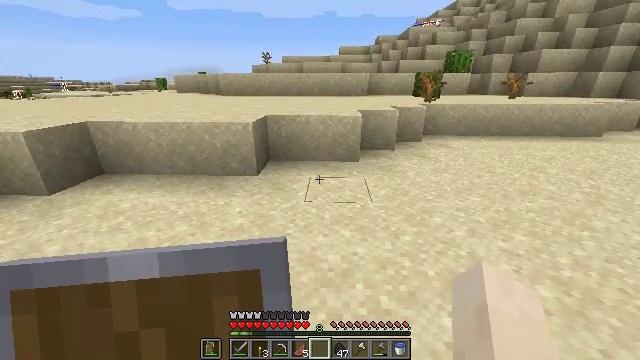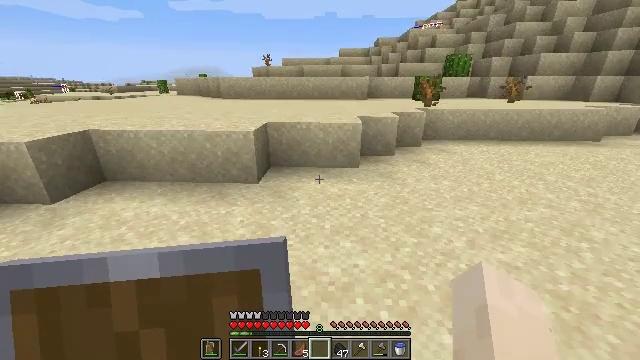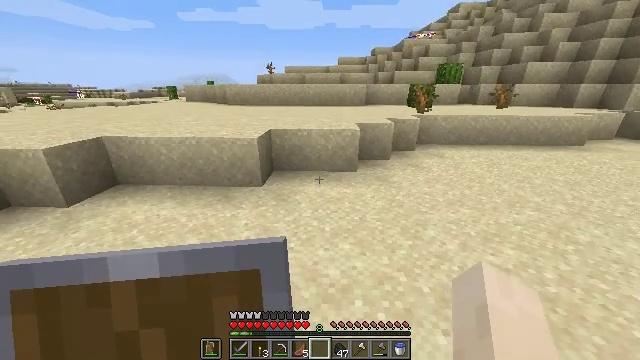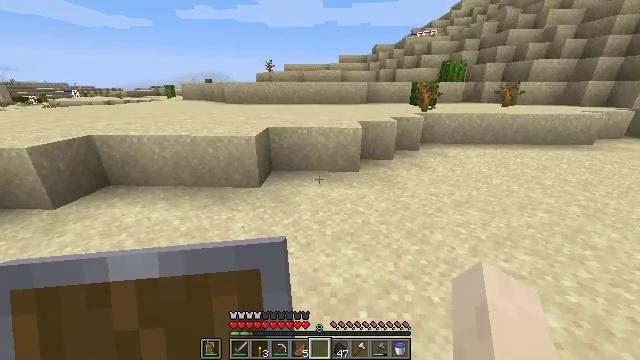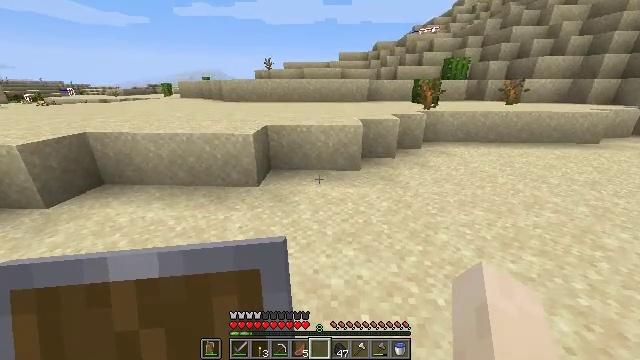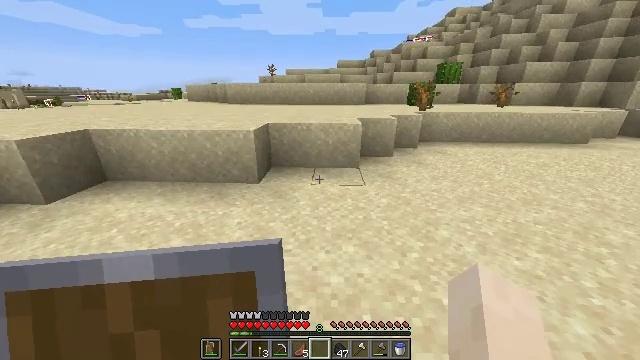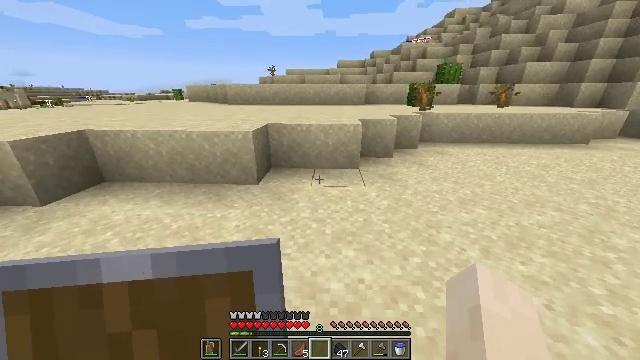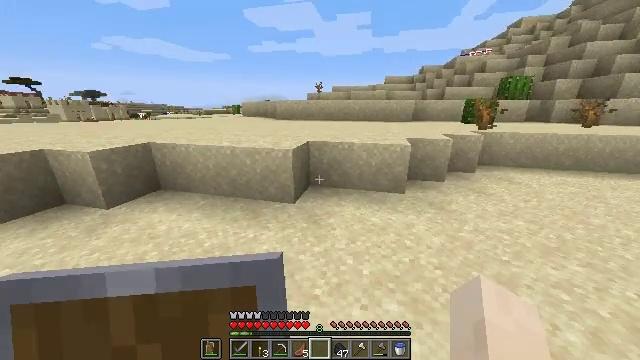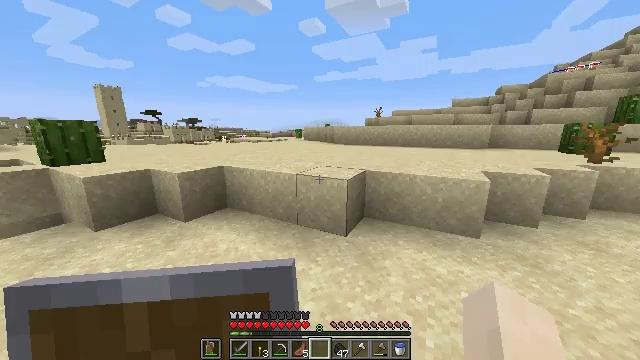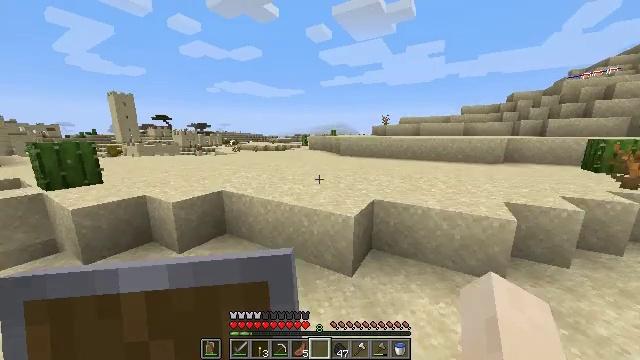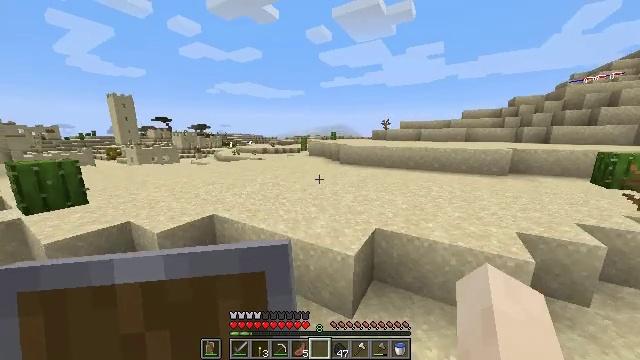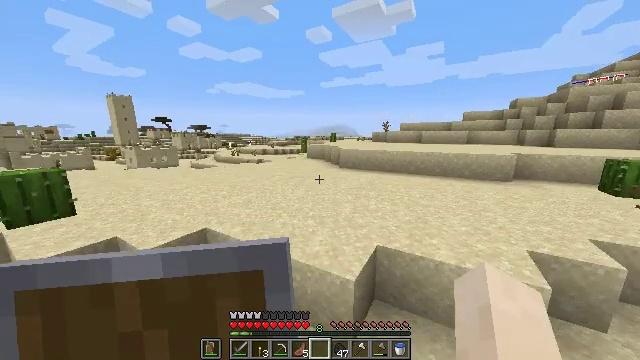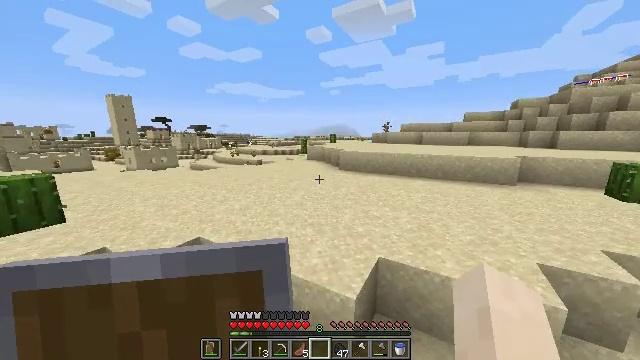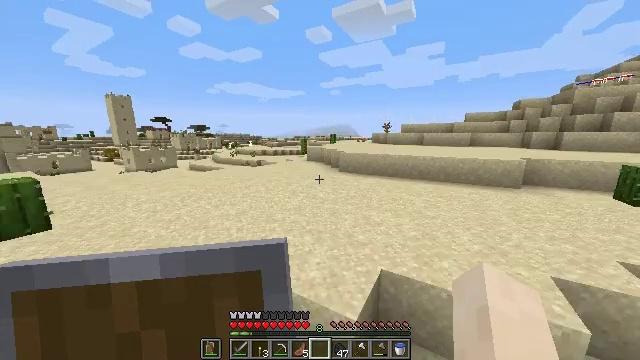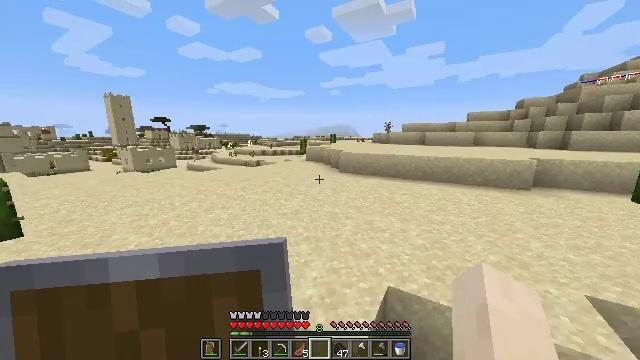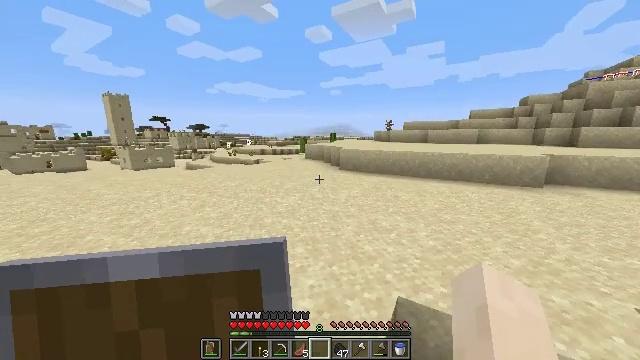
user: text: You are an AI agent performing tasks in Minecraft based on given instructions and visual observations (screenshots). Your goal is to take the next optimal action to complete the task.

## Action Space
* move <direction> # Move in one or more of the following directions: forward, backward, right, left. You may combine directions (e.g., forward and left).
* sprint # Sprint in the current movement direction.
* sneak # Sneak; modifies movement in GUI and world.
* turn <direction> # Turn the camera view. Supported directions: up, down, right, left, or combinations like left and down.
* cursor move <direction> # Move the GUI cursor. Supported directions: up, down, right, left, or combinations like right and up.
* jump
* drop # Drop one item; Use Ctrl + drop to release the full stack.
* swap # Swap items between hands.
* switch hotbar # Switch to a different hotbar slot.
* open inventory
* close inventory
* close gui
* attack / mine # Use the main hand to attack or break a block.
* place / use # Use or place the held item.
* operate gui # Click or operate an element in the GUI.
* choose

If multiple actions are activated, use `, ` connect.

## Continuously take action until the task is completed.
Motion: motion action
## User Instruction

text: Break the dead bush for sticks.
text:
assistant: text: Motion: move forward, sprint, jump
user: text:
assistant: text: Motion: move forward, sprint, jump
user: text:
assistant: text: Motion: move forward, sprint
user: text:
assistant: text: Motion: move forward, sprint
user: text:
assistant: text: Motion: move forward, sprint
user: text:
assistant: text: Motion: move forward, sprint
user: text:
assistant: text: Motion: move forward, sprint, turn left and up
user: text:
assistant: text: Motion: move forward, sprint, turn left and up, jump
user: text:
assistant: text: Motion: move forward, sprint, turn left, jump
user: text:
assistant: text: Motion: move forward, sprint, jump
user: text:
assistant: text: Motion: move forward, sprint, jump
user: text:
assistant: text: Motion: move forward, sprint, jump
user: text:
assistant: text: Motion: move forward, sprint, jump
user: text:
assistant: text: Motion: move forward, sprint
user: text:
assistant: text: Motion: move forward, sprint
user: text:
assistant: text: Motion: move forward, sprint
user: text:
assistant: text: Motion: move forward, sprint
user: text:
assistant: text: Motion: move forward, sprint, jump
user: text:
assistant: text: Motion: move forward, sprint, jump
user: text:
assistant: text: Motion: move forward, sprint, jump
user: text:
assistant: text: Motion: move forward, sprint, jump
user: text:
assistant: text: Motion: move forward, sprint, jump
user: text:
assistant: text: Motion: move forward, sprint, jump
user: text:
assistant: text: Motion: move forward, sprint
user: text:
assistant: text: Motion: move forward, sprint
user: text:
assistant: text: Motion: move forward, sprint
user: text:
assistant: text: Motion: move forward, sprint, turn right
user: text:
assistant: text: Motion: move forward, sprint, turn right and up
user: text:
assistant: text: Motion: move forward, sprint, turn right
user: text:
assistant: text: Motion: move forward, sprint